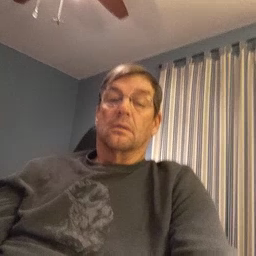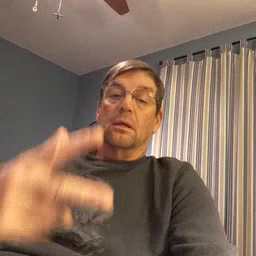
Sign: cut